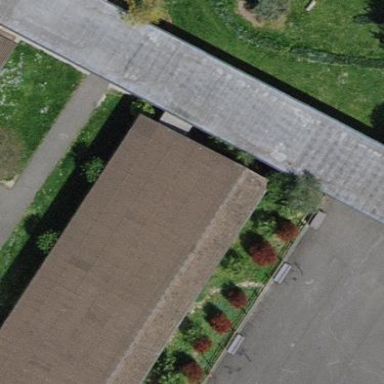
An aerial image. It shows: View of roof of building.